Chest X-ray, PA view. Patient: 51 years old, sex M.
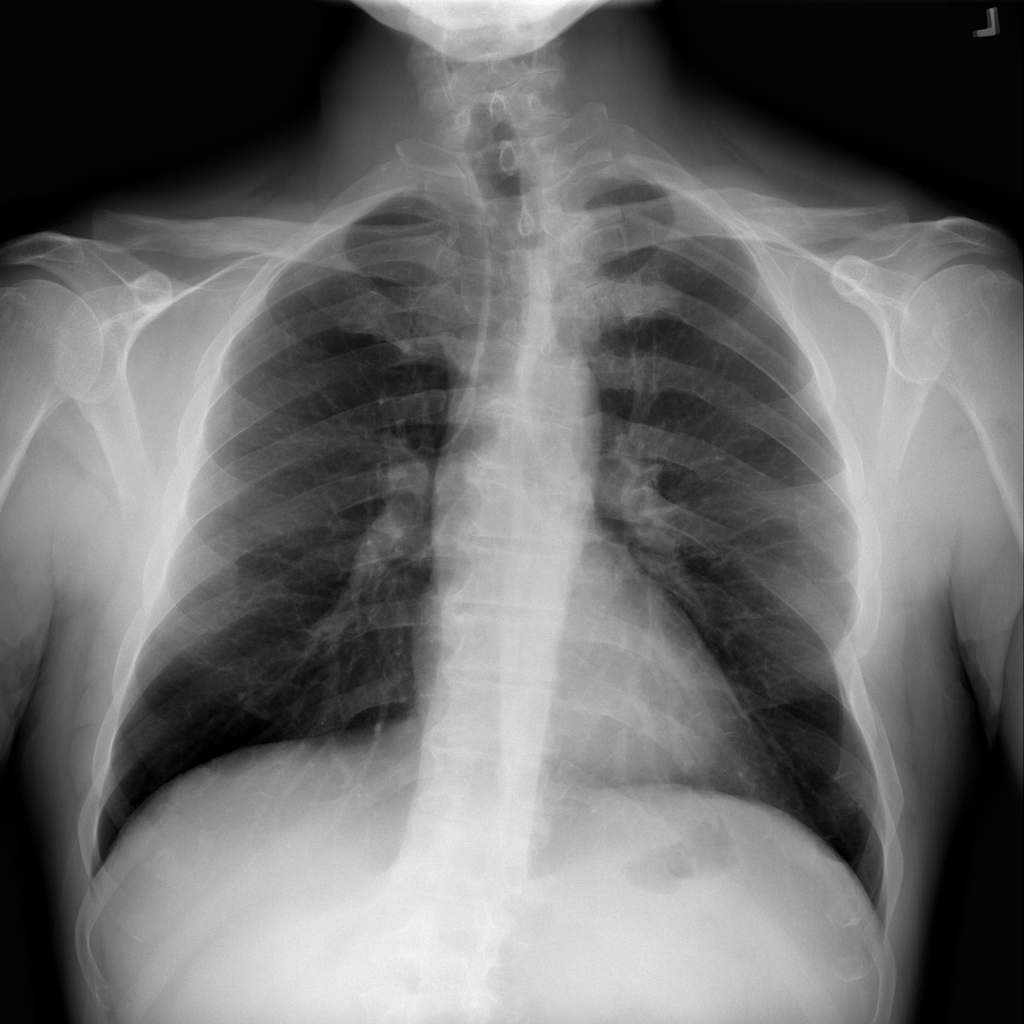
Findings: No Finding